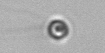
Label: flagellate